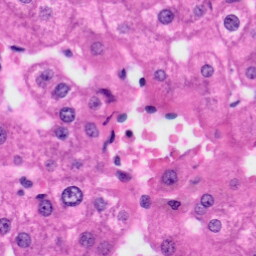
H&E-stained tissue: Liver